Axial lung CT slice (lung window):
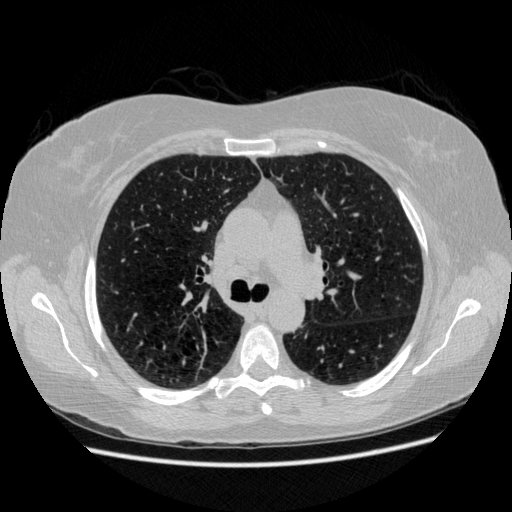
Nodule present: no